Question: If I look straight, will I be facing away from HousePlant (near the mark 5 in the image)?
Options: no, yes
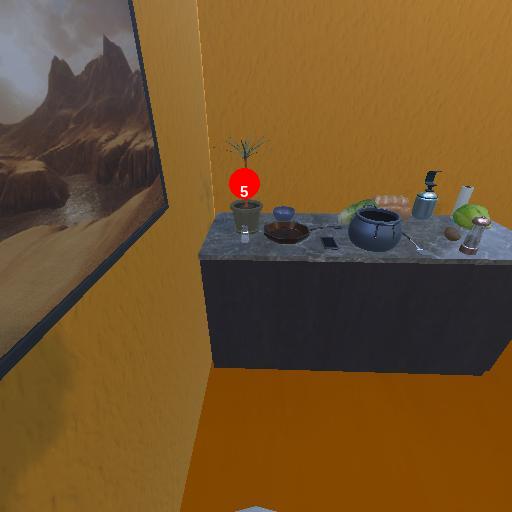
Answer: no